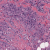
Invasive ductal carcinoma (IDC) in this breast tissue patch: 1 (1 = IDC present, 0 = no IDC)